Question: I have a Spinner and a TextView in my LinearLayour.
I am trying to align the Spinner and a TextView vertically so that the center of both in on the same line:

This is my XML for that element:
'''
<LinearLayout
android:id="@+id/dropdownlayout"
android:layout_width="match_parent"
android:layout_height="wrap_content"
android:gravity="center"
android:orientation="horizontal" >
<Spinner
android:id="@+id/spinner1"
android:layout_width="wrap_content"
android:layout_height="fill_parent"
android:layout_gravity="center" />
<TextView
android:id="@+id/ok1"
android:layout_width="wrap_content"
android:layout_height="fill_parent"
android:layout_gravity="center"
android:background="@drawable/white_box"
android:gravity="center"
android:paddingLeft="10dp"
android:paddingRight="10dp"
android:text="@string/ok"
android:textColor="@android:color/black"
android:textSize="@dimen/normale" />
</LinearLayout>
'''
Tried this code as well, same result:
'''
<RelativeLayout
android:id="@+id/dropdownlayout"
android:layout_width="match_parent"
android:layout_height="wrap_content"
android:gravity="center"
android:orientation="horizontal" >
<Spinner
android:id="@+id/spinner1"
android:layout_width="wrap_content"
android:layout_height="wrap_content"
android:layout_centerVertical="true"
android:layout_gravity="center"
android:gravity="center" />
<TextView
android:id="@+id/ok1"
android:layout_width="wrap_content"
android:layout_height="wrap_content"
android:layout_centerVertical="true"
android:layout_toRightOf="@+id/spinner1"
android:background="@drawable/white_box"
android:gravity="center"
android:padding="10dp"
android:text="@string/ok"
android:textColor="@android:color/black"
android:textSize="@dimen/normale" />
</RelativeLayout>
'''
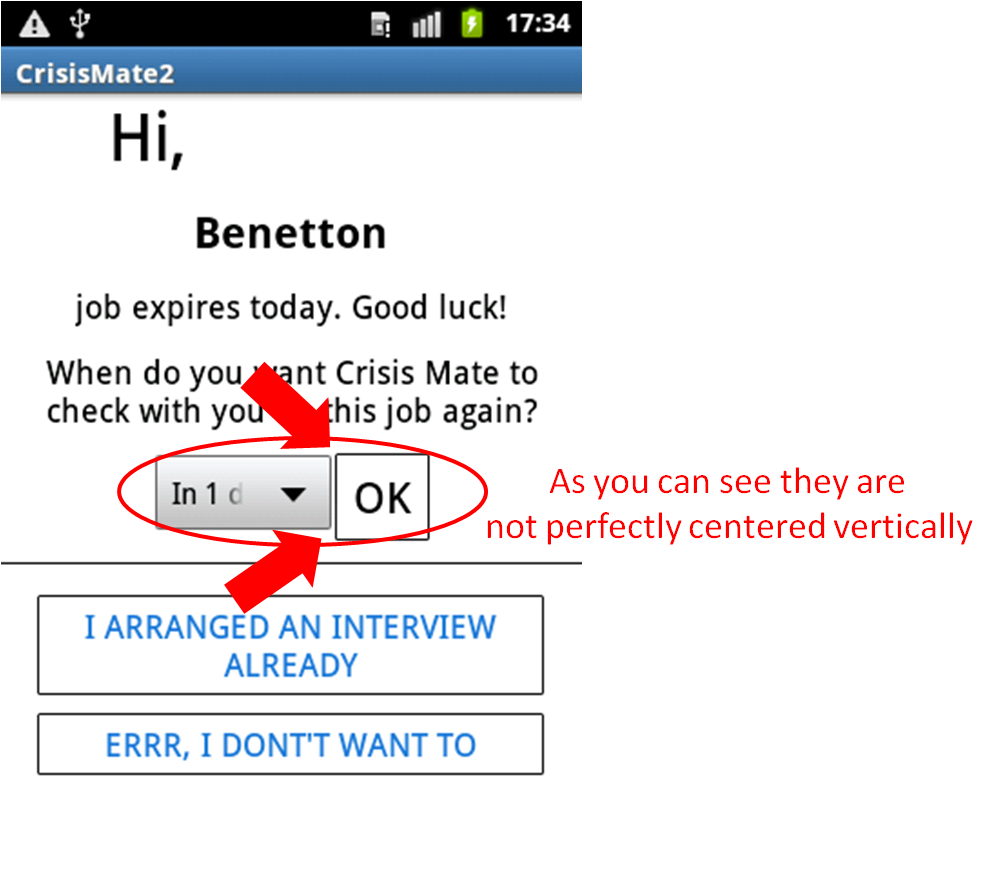
Answer: Try this in Relative Layout like this
'''
[<RelativeLayout
android:id="@+id/dropdownlayout"
android:layout_width="match_parent"
android:layout_height="wrap_content"
android:gravity="center"
android:orientation="horizontal" >
<Spinner
android:id="@+id/spinner1"
android:layout_width="250dp"
android:gravity="center"
android:background="@android:drawable/btn_dropdown"
android:layout_centerVertical="true"
android:layout_height="40dp"
android:layout_gravity="center" />
<TextView
android:id="@+id/ok1"
android:layout_width="wrap_content"
android:layout_height="wrap_content"
android:background="@drawable/white_box"
android:gravity="center"
android:layout_centerVertical="true"
android:paddingLeft="10dp"
android:layout_toRightOf="@+id/spinner1"
android:paddingRight="10dp"
android:text="@string/ok"
android:textColor="@android:color/black"
android:textSize="@dimen/normale" />
</RelativeLayout>]
'''